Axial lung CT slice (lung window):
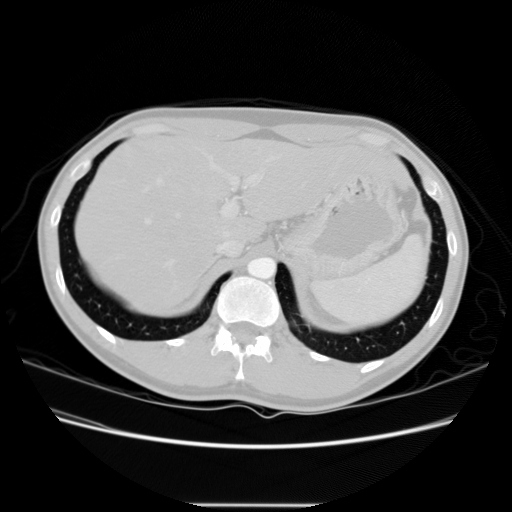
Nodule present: no